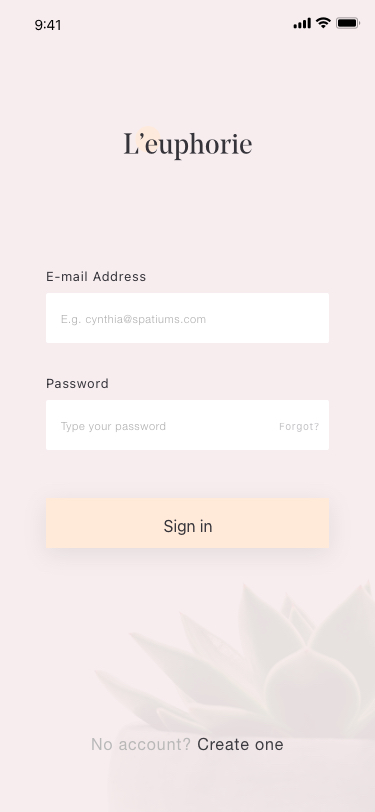
Text in this UI design:
No account? Create one